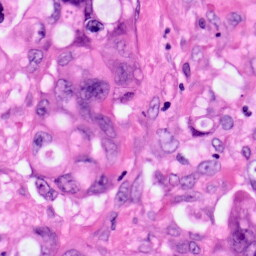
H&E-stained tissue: Pancreatic